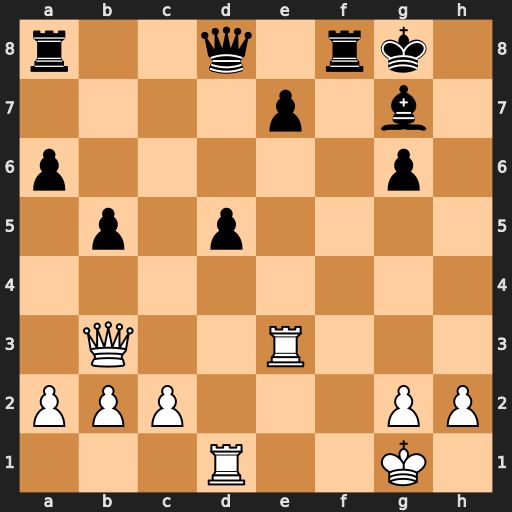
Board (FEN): r2q1rk1/4p1b1/p5p1/1p1p4/8/1Q2R3/PPP3PP/3R2K1
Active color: w
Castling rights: -
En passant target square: -
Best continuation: Rxd5 Rf7 Rxd8+